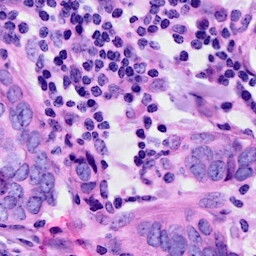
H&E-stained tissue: Breast